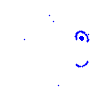
Particle: electron